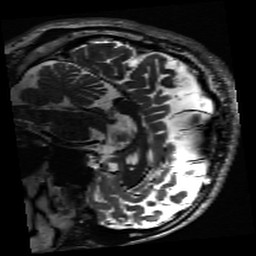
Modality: inplaneT2
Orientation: sagittal